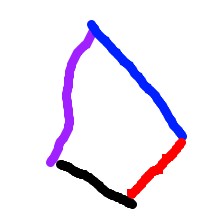
Shape: kite